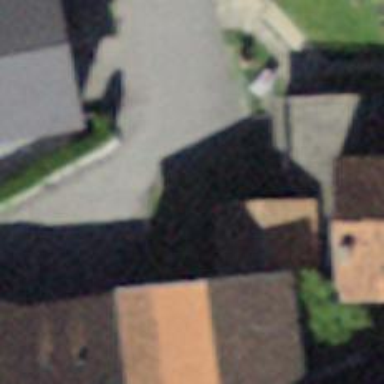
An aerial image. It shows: Residential road with asphalt surface.